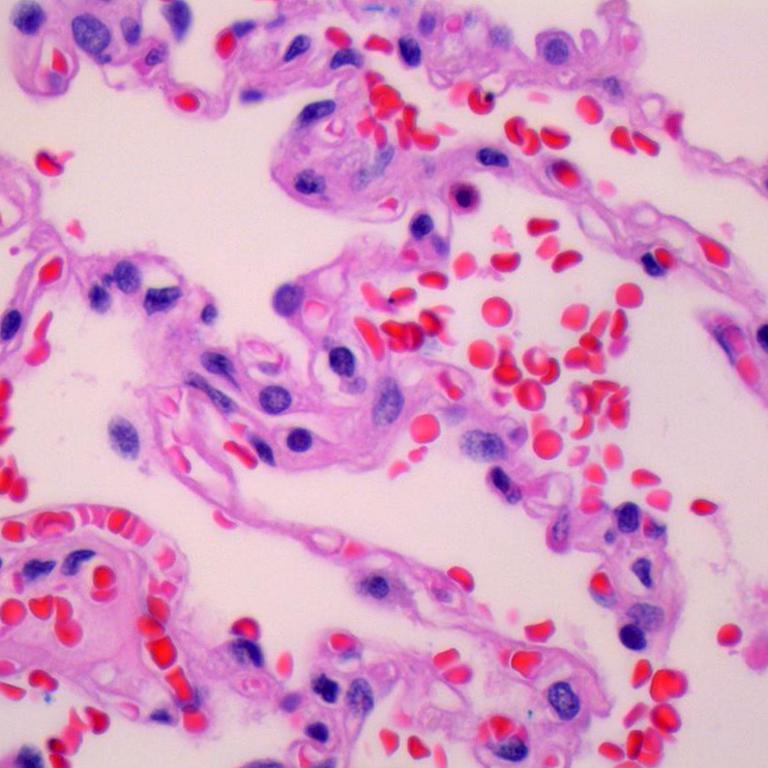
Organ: lung
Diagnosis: benign